Question: I came up with a solution to this using subquery, but I don't understand why what I was trying to do first didn't work.
Here's my data model. I'm fetching on Advice.

I can do the following as a predicate:
'''
[NSPredicate predicateWithFormat:@"ANY conditions.terrain == %@", aTerrainObject];
'''
that works fine, and returns any piece of advice where at least one of its conditions has that terrain type.
However, when I try to do this, it fails:
'''
[NSPredicate predicateWithFormat:@"ANY conditions.terrain == nil"];
'''
What I want to do is return any piece of advice where at least one of its conditions doesn't have a terrain type set.
However, the following does work:
'''
[NSPredicate predicateWithFormat:@"SUBQUERY(conditions, $x, $x.terrain == nil).@count > 0"];
'''
Can anyone explain why, when searching for nil, I can't use the 'ANY' syntax?
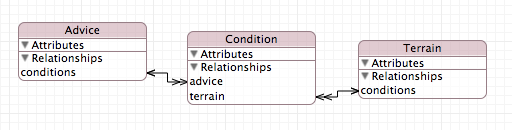
Answer: > Can anyone explain why, when searching for nil, I can't use the ANY syntax?
Yep! Here's what's going on.
'''
[NSPredicate predicateWithFormat:@"ANY conditions.terrain == nil"];
'''
First, let's break this up into the appropriate left and right expressions:
'''
conditions.terrain
'''
This will be evaluated by taking the 'SELF' object (an 'Advice' instance) and requesting the 'valueForKeyPath:@"conditions.terrain"'. The result of this keypath will be a collection. You're essentially doing:
'''
Advice *a = ...;
NSSet *conditions = [a conditions];
NSSet *terrains = [conditions valueForKey:@"terrain"];
'''
So, you have a collection of (potential) 'Terrain' instances. Now, what do we know about collections in Objective-C? Well for one thing, they cannot contain 'nil'. They can only contain objects. This means that when it executes the 'ANY' portion of the predicate, it's going to iterate through the items in the array and see that none of them are 'nil'.
Thus, your predicate is failing. I tried playing around with some other variations (using '[NSNull null]' instead of 'nil', etc), but none of them seemed to work.
It would therefore appear that your use of a 'SUBQUERY' to solve this is about as good as you could get. I would highly recommend <URL> detailing your expectations and expressing why you think this should work.